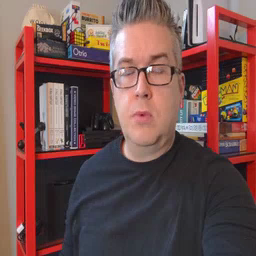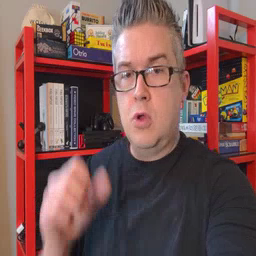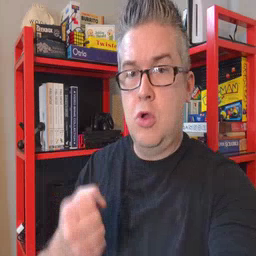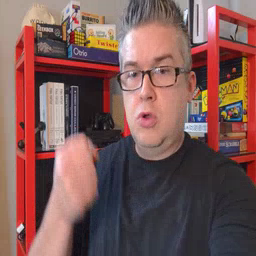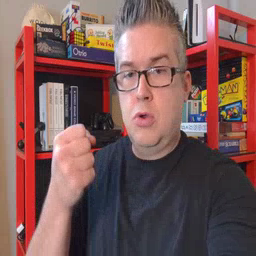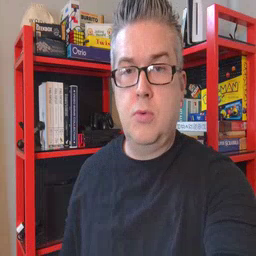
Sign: car